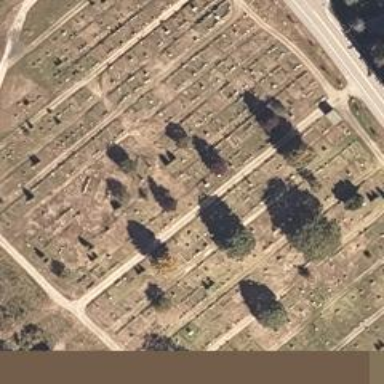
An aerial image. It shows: Cemetery.